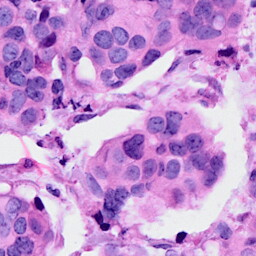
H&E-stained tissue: Breast